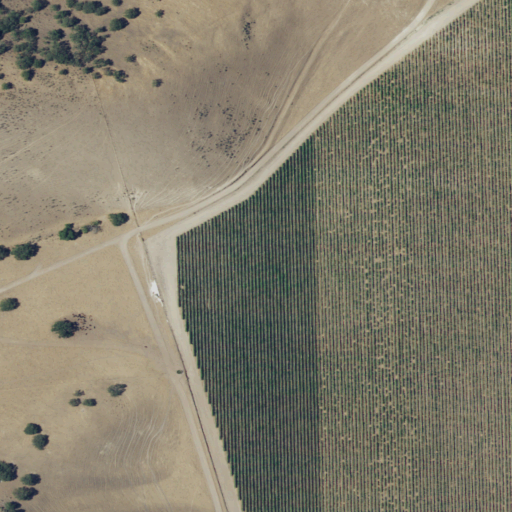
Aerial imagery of valley in California named Beeswax Canyon containing grassland, cultivated crops, shrub, and barren land